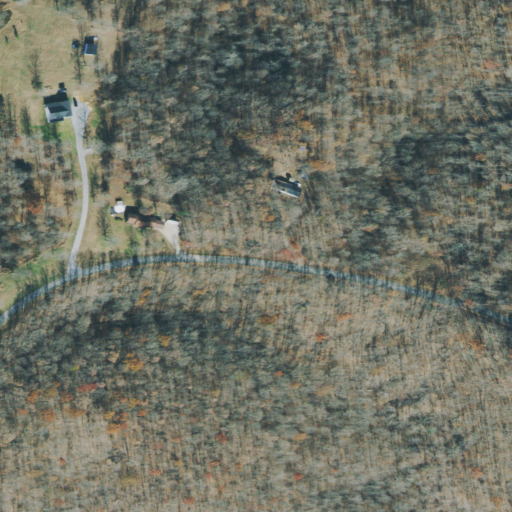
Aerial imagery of ridge(s) in Tennessee named Arlington Ridge containing deciduous forest, open development, shrub, and low intensity development